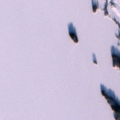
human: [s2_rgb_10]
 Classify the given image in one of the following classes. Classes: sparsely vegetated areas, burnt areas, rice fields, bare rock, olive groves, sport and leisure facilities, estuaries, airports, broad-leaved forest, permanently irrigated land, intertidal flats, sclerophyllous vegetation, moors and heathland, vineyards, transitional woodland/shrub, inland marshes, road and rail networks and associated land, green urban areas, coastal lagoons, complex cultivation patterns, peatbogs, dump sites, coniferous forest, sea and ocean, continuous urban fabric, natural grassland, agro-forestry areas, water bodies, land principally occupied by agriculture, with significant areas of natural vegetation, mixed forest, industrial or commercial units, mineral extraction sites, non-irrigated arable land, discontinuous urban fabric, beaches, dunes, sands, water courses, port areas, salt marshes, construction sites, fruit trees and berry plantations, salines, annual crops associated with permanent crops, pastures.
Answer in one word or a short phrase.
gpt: non-irrigated arable land, land principally occupied by agriculture, with significant areas of natural vegetation, water bodies